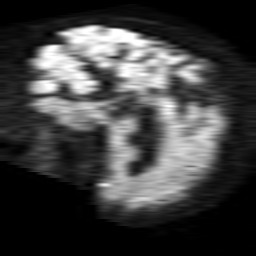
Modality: TRACE
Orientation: sagittal
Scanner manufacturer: philips
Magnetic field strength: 1.5 T
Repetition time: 3.635 s
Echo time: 0.07155 s